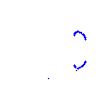
Particle: kaon